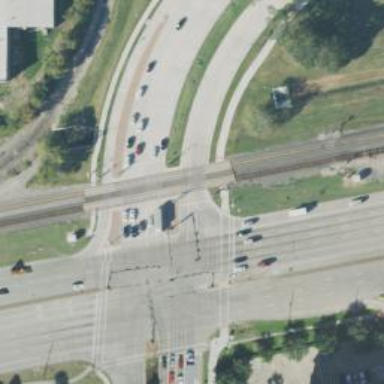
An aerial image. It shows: Crossing on the road with line markings.